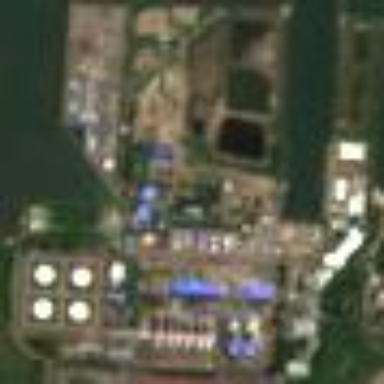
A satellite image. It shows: Industrial area with power plant.